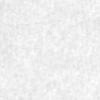
Label: no_change